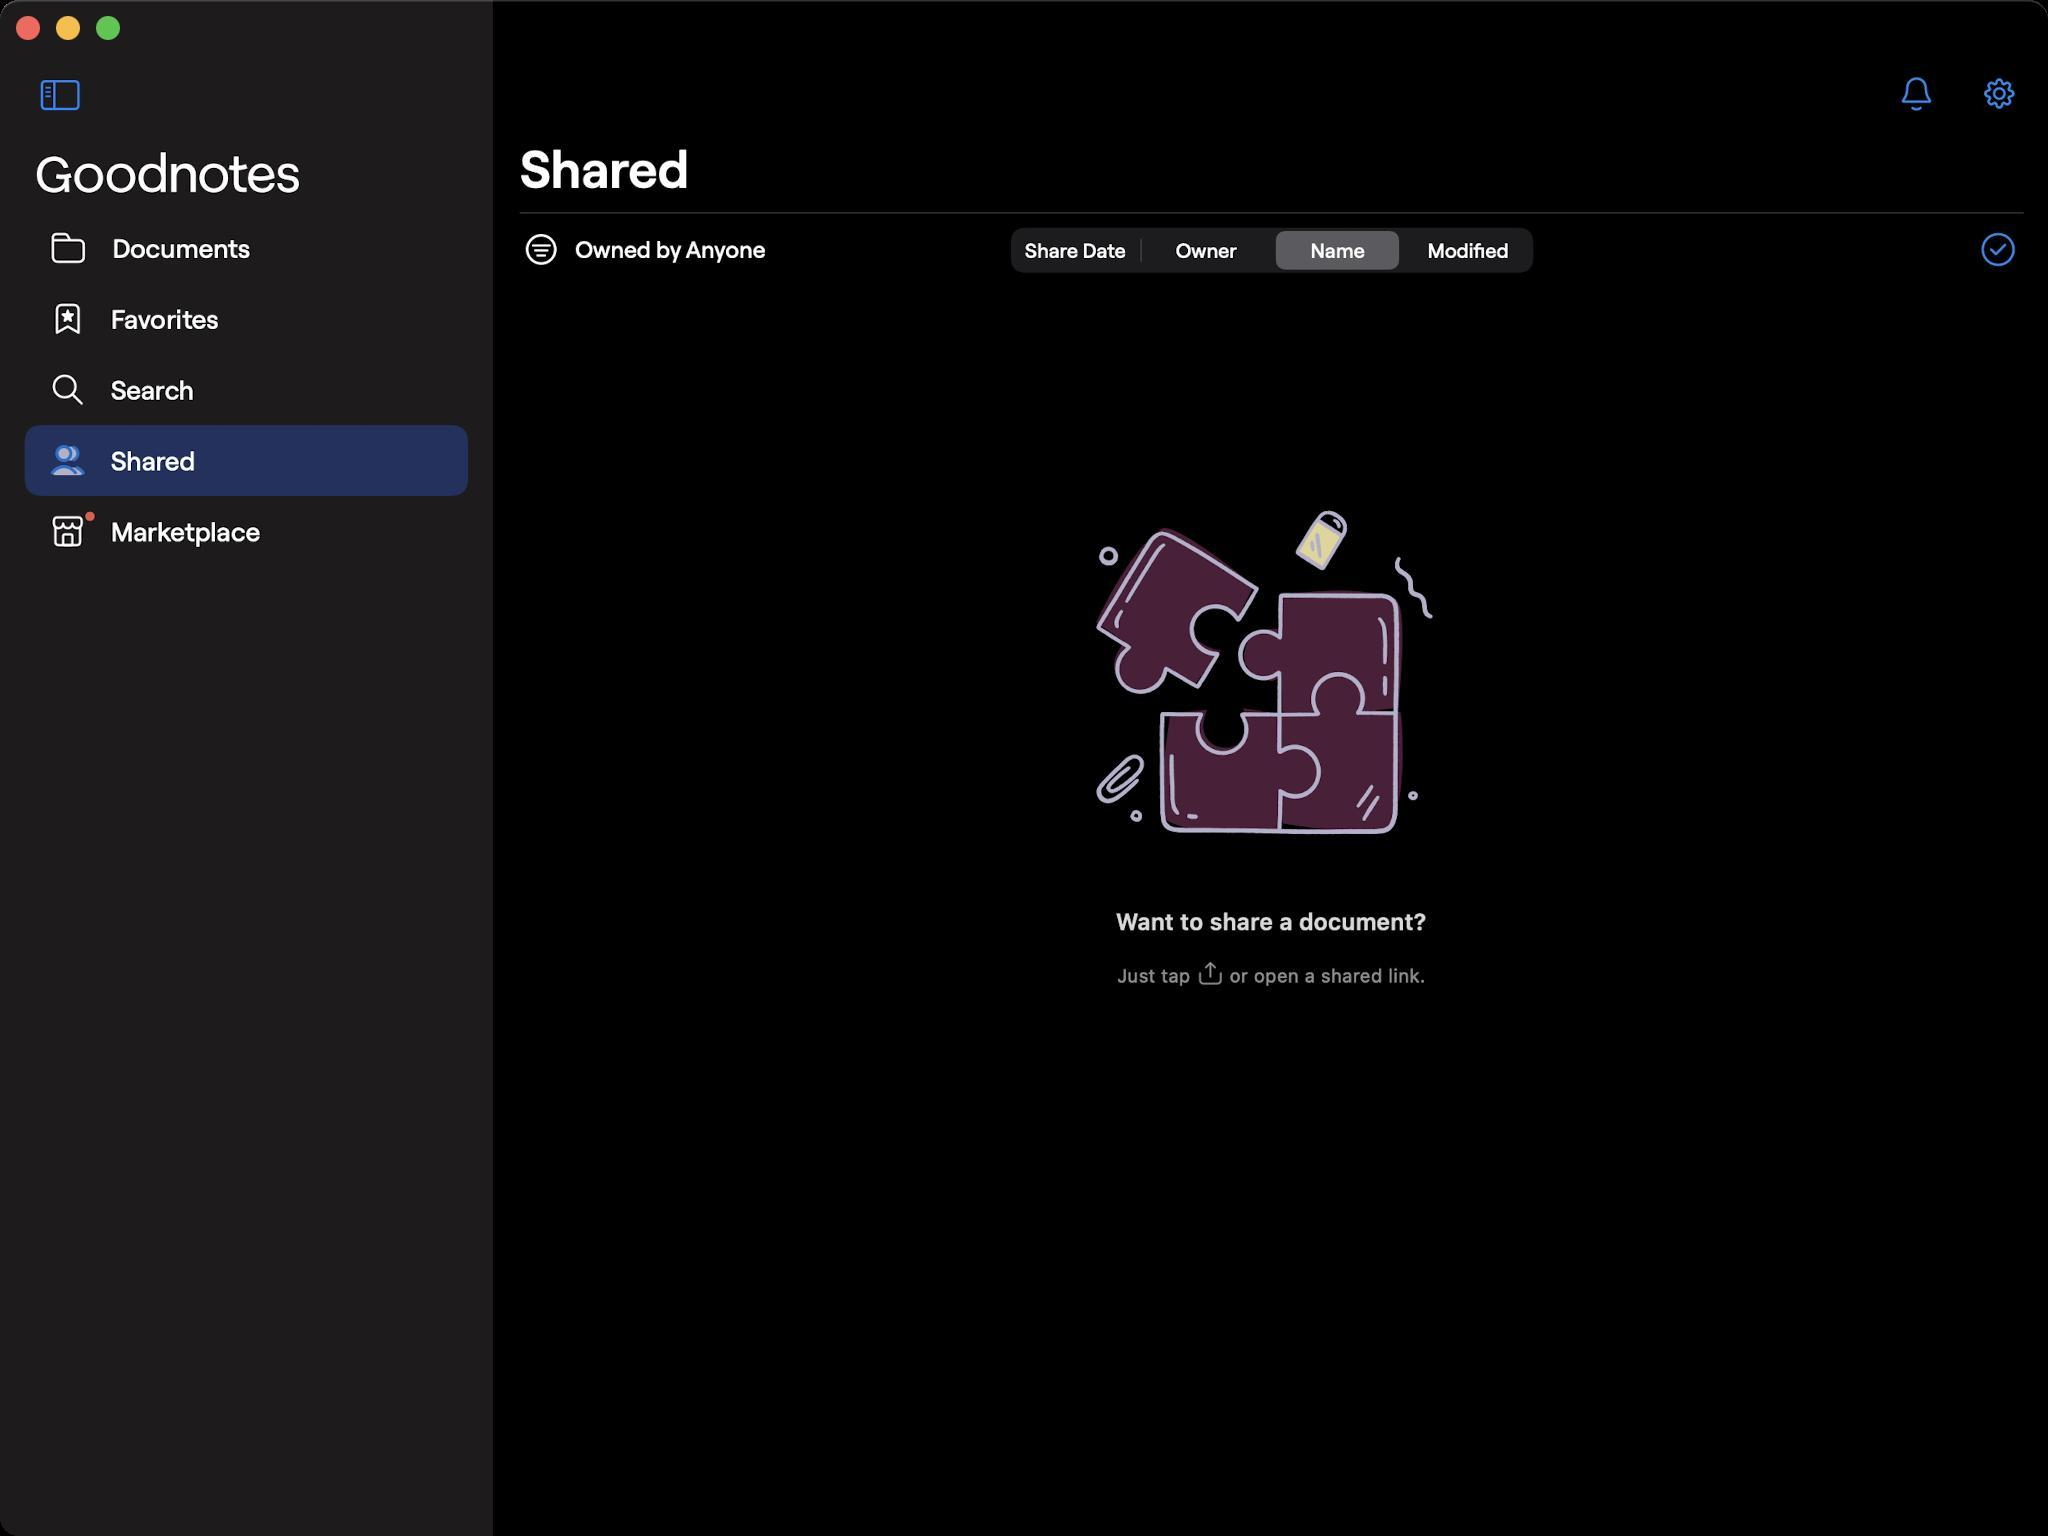
Accessibility tree:
{"name": "Shared", "role": "AXWindow", "description": null, "role_description": "standard window", "value": null, "position": "352.00;95.00", "size": "1024;768", "children": [{"name": null, "role": "AXGroup", "description": null, "role_description": "group", "value": null, "position": "0.00;0.00", "size": "1024;768", "children": [{"name": null, "role": "AXGroup", "description": null, "role_description": "group", "value": null, "position": "0.00;0.00", "size": "1024;28", "children": []}, {"name": null, "role": "AXGroup", "description": null, "role_description": "group", "value": null, "position": "0.00;0.00", "size": "1024;15", "children": []}, {"name": null, "role": "AXGroup", "description": null, "role_description": "group", "value": null, "position": "0.00;0.00", "size": "1024;768", "children": [{"name": null, "role": "AXGroup", "description": null, "role_description": "group", "value": null, "position": "-77.00;0.00", "size": "323;768", "children": [{"name": null, "role": "AXGroup", "description": null, "role_description": "Nav bar", "value": null, "position": "-77.00;27.72", "size": "323;38", "children": [{"name": null, "role": "AXButton", "description": "Hide Sidebar", "role_description": "button", "value": null, "position": "10.01;30.03", "size": "40;34", "children": []}]}, {"name": null, "role": "AXGroup", "description": null, "role_description": "group", "value": null, "position": "-77.00;0.00", "size": "323;768", "children": [{"name": null, "role": "AXGroup", "description": null, "role_description": "group", "value": null, "position": "-77.00;0.00", "size": "323;768", "children": [{"name": null, "role": "AXGroup", "description": null, "role_description": "collection", "value": null, "position": "0.00;66.22", "size": "246;702", "children": [{"name": null, "role": "AXStaticText", "description": "Documents", "role_description": "text", "value": null, "position": "12.32;106.26", "size": "222;35", "children": []}, {"name": null, "role": "AXStaticText", "description": "Favorites", "role_description": "text", "value": null, "position": "12.32;141.68", "size": "222;35", "children": []}, {"name": null, "role": "AXStaticText", "description": "Search", "role_description": "text", "value": null, "position": "12.32;177.10", "size": "222;35", "children": []}, {"name": null, "role": "AXStaticText", "description": "Shared", "role_description": "text", "value": null, "position": "12.32;212.52", "size": "222;35", "children": []}, {"name": null, "role": "AXStaticText", "description": "Marketplace", "role_description": "text", "value": null, "position": "12.32;247.94", "size": "222;35", "children": []}]}]}]}]}, {"name": null, "role": "AXSplitter", "description": null, "role_description": "splitter", "value": 24.060150146484375, "position": "246.40;0.00", "size": "1;768", "children": []}, {"name": null, "role": "AXGroup", "description": null, "role_description": "Nav bar", "value": null, "position": "247.56;27.72", "size": "777;79", "children": [{"name": null, "role": "AXButton", "description": "Notifications", "role_description": "button", "value": null, "position": "940.56;30.03", "size": "35;34", "children": []}, {"name": null, "role": "AXButton", "description": "Menu", "role_description": "button", "value": null, "position": "982.13;30.03", "size": "33;34", "children": []}, {"name": null, "role": "AXHeading", "description": "Shared", "role_description": "heading", "value": null, "position": "259.88;67.76", "size": "85;33", "children": []}]}, {"name": null, "role": "AXGroup", "description": null, "role_description": "group", "value": null, "position": "247.56;0.00", "size": "777;768", "children": [{"name": null, "role": "AXGroup", "description": null, "role_description": "group", "value": null, "position": "247.56;0.00", "size": "777;768", "children": [{"name": null, "role": "AXGroup", "description": null, "role_description": "collection", "value": null, "position": "247.56;0.00", "size": "777;768", "children": [{"name": null, "role": "AXGroup", "description": null, "role_description": "group", "value": null, "position": "261.41;113.96", "size": "129;22", "children": [{"name": null, "role": "AXButton", "description": "Filter", "role_description": "button", "value": null, "position": "261.41;113.96", "size": "129;22", "children": []}]}, {"name": null, "role": "AXTabGroup", "description": null, "role_description": "tab group", "value": null, "position": "505.50;113.96", "size": "261;22", "children": [{"name": null, "role": "AXRadioButton", "description": "Share Date", "role_description": "tab", "value": 0, "position": "505.50;113.96", "size": "65;22", "children": []}, {"name": null, "role": "AXRadioButton", "description": "Owner", "role_description": "tab", "value": 0, "position": "570.96;113.96", "size": "65;22", "children": []}, {"name": null, "role": "AXRadioButton", "description": "Name", "role_description": "tab", "value": 1, "position": "636.40;113.96", "size": "65;22", "children": []}, {"name": null, "role": "AXRadioButton", "description": "Modified", "role_description": "tab", "value": 0, "position": "701.86;113.96", "size": "65;22", "children": []}]}, {"name": null, "role": "AXGroup", "description": null, "role_description": "group", "value": null, "position": "979.83;113.96", "size": "31;22", "children": [{"name": null, "role": "AXButton", "description": "Select", "role_description": "button", "value": null, "position": "979.83;113.96", "size": "31;22", "children": []}]}]}, {"name": null, "role": "AXGroup", "description": null, "role_description": "group", "value": null, "position": "247.56;251.79", "size": "777;265", "children": [{"name": null, "role": "AXGroup", "description": null, "role_description": "group", "value": null, "position": "557.87;453.53", "size": "156;64", "children": [{"name": null, "role": "AXStaticText", "description": "Want to share a document?", "role_description": "text", "value": null, "position": "557.87;453.53", "size": "156;15", "children": []}, {"name": null, "role": "AXStaticText", "description": "Just tap or open a shared link.", "role_description": "text", "value": null, "position": "558.63;479.71", "size": "154;14", "children": []}]}]}]}]}]}]}, {"name": null, "role": "AXButton", "description": null, "role_description": "close button", "value": null, "position": "7.00;6.00", "size": "14;16", "children": []}, {"name": null, "role": "AXButton", "description": null, "role_description": "full screen button", "value": null, "position": "47.00;6.00", "size": "14;16", "children": [{"name": null, "role": "AXGroup", "description": null, "role_description": "group", "value": null, "position": "47.00;6.00", "size": "14;16", "children": [{"name": null, "role": "AXGroup", "description": null, "role_description": "group", "value": null, "position": "47.00;6.00", "size": "14;16", "children": []}]}]}, {"name": null, "role": "AXButton", "description": null, "role_description": "minimize button", "value": null, "position": "27.00;6.00", "size": "14;16", "children": []}]}